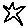
Label: star